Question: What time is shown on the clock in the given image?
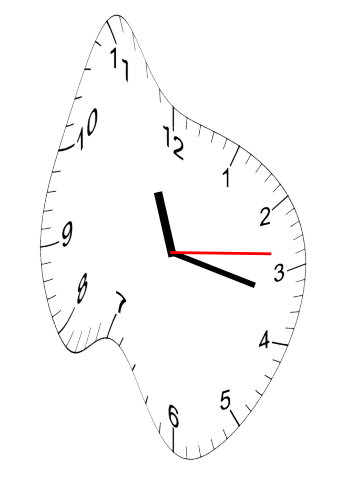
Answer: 11:17:14